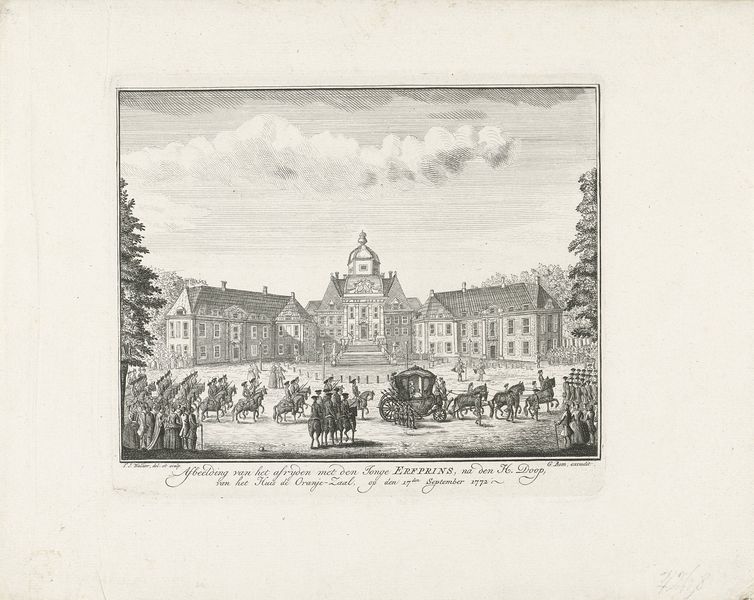
Titel: Vertrek vanaf Huis ten Bosch voor de doop van prins Willem Frederik
Künstler: Thomas Jan Walter
Standort: Amsterdam
Institution: Rijksmuseum
Schlagwörter: himmel, wolken, bäume, menschen, fenster, männer, zeichnung, gebäude, haus, schloss, pferde, reiter, schrift, fassaden, kutsche, platz, kuppel, soldaten, druck, radierung, parade, eskorte